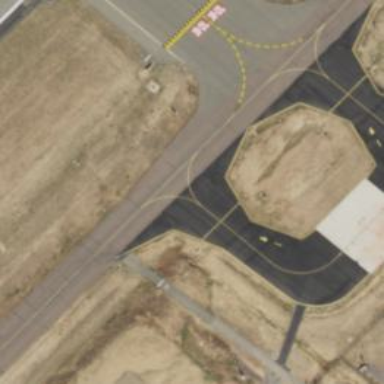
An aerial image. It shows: Image of taxiway at airport.